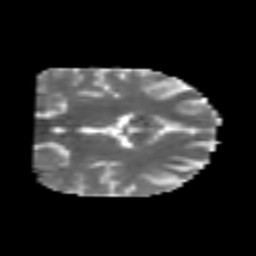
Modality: MD
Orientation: coronal
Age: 25
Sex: male
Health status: healthy